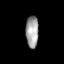
Tissue: lung
Cell type: Epithelial cells
Senescence score: 0.2036
Nuclear area (px): 404
Mean DAPI intensity: 158.396